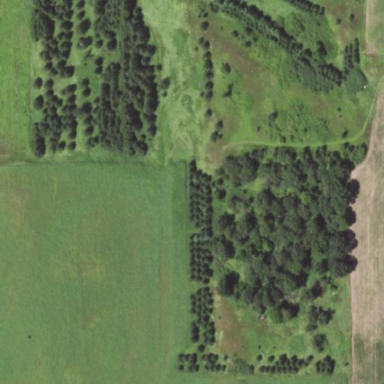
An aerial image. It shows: Woodland with mixed leaf cycle.